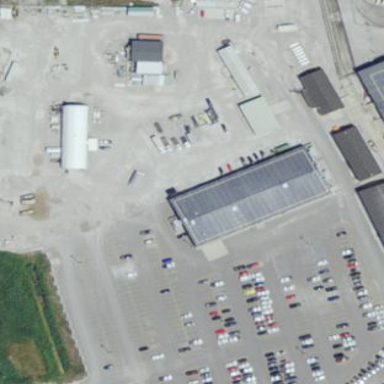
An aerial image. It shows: Industrial building.